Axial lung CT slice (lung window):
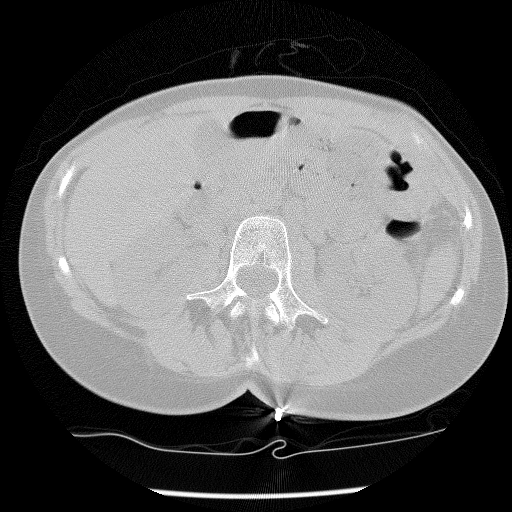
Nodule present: no